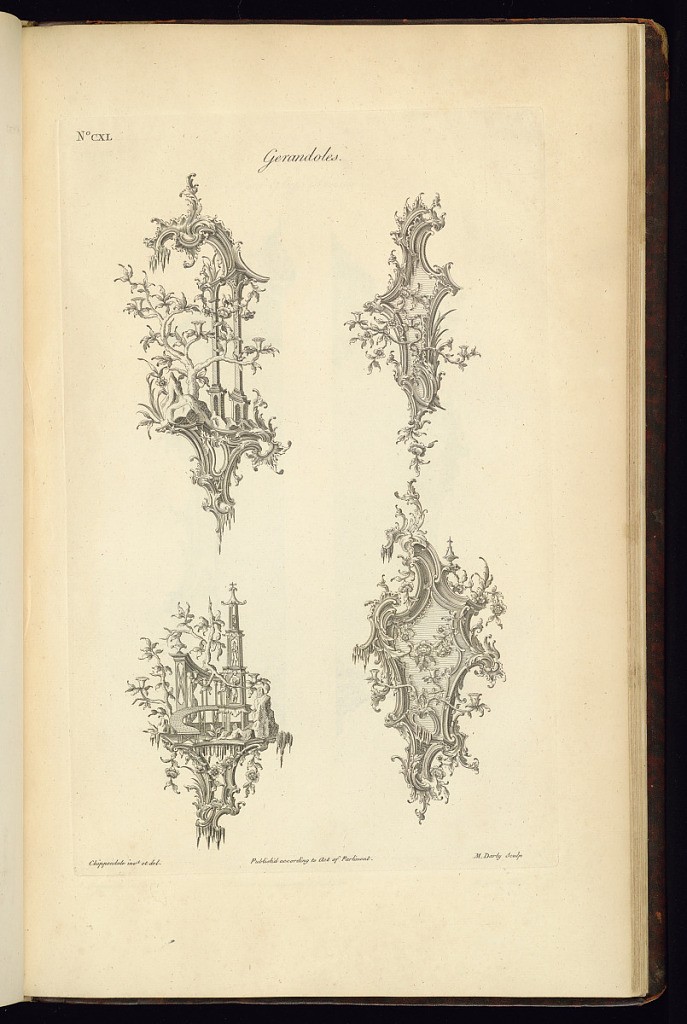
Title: Gerandoles
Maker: Thomas Chippendale, 1718 – 1779
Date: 1755
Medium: Etching on off-white laid paper
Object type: Print
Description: Page from "The Gentleman and Cabinet-Maker's Director" 2nd edition.